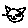
Label: cat